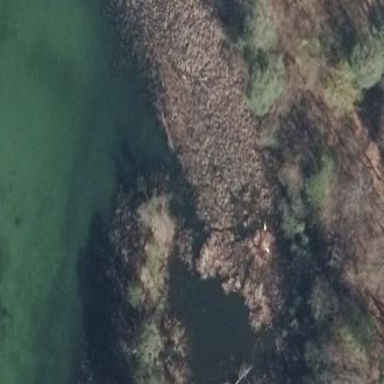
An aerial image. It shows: Swampy wetland area.